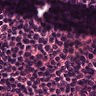
Metastatic tissue present: no